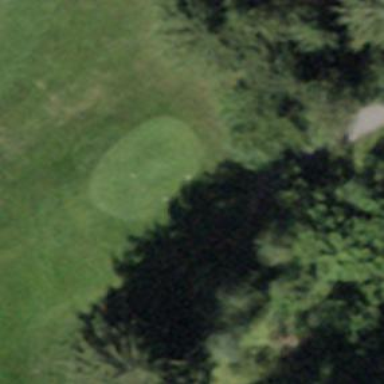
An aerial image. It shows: Golf tee on grassy land.